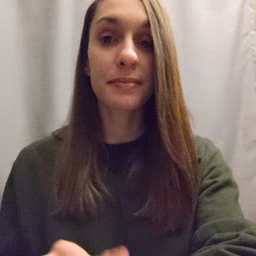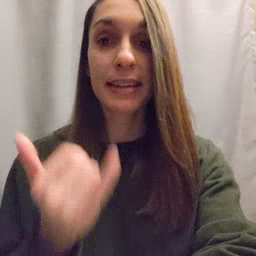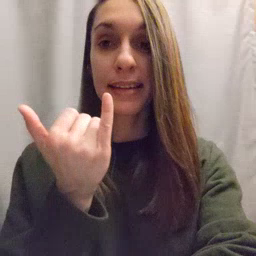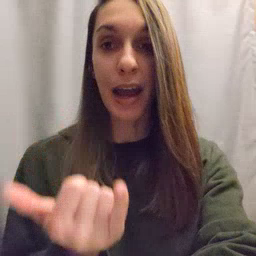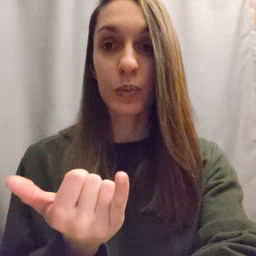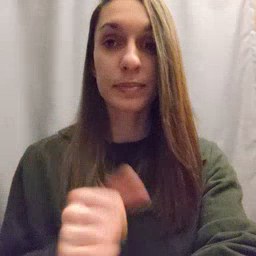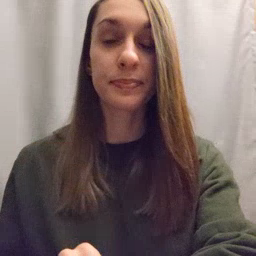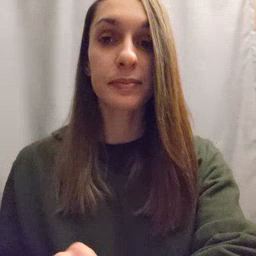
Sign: now